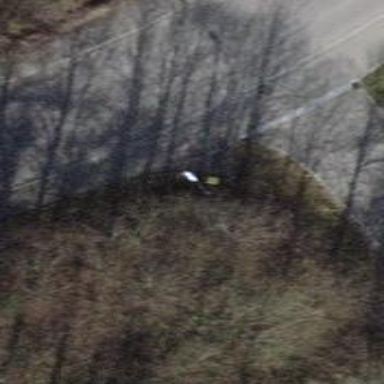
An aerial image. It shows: Post box is visible.